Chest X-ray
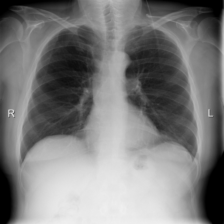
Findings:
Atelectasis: negative
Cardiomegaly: negative
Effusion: negative
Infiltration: negative
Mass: negative
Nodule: negative
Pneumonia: negative
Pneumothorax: negative
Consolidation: negative
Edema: negative
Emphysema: negative
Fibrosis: negative
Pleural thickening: negative
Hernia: negative